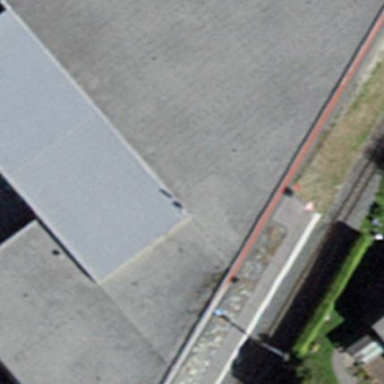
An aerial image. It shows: Building with flat grey roof.